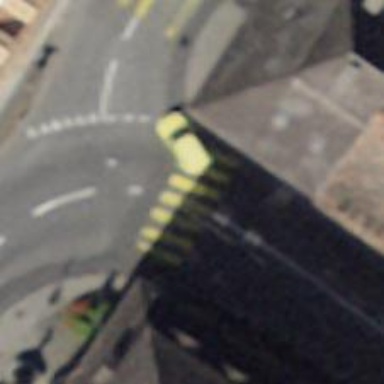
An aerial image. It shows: Marked zebra crossing on the road.